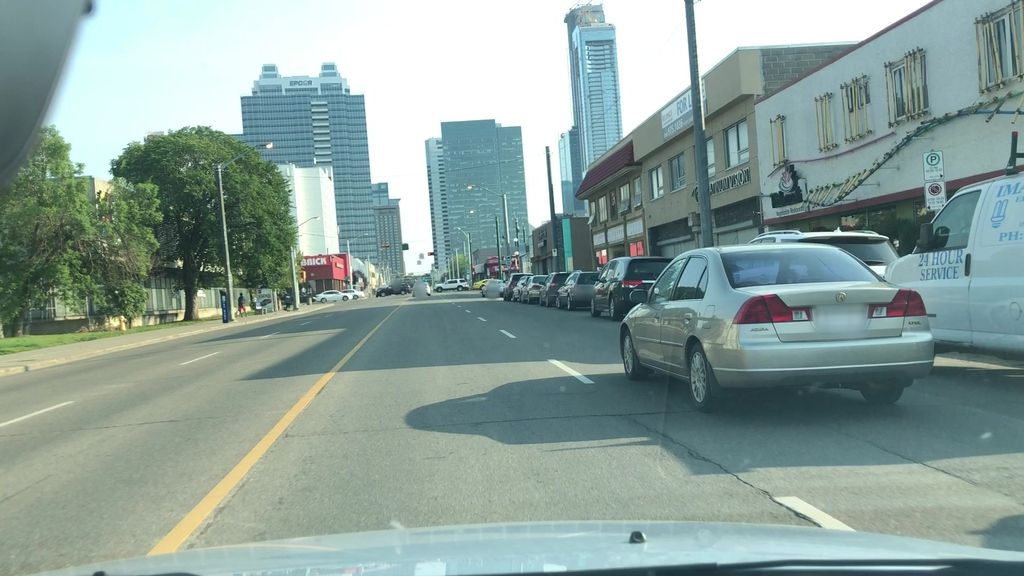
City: edmonton